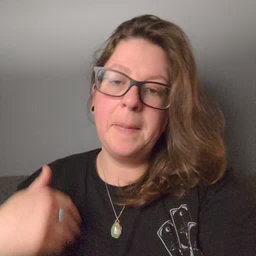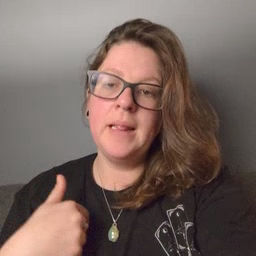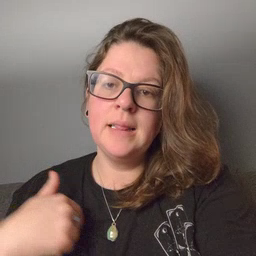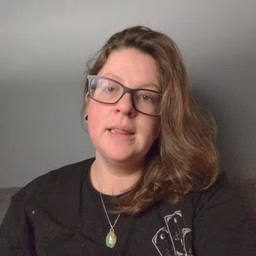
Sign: animal